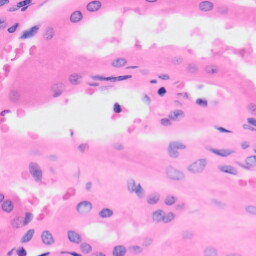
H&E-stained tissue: Kidney